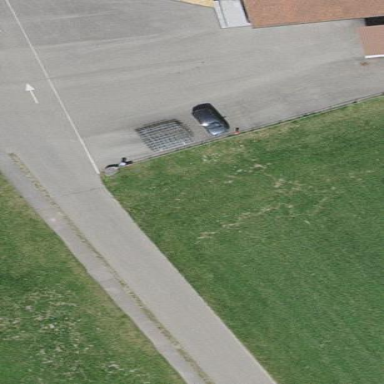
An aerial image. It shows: Bicycle parking area.